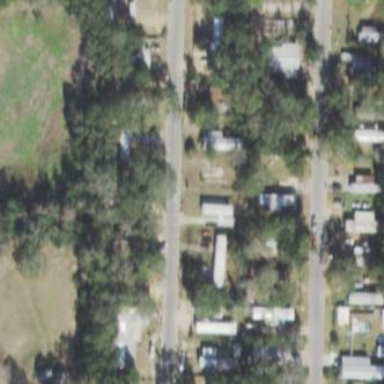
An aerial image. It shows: Residential area known as trailer park.